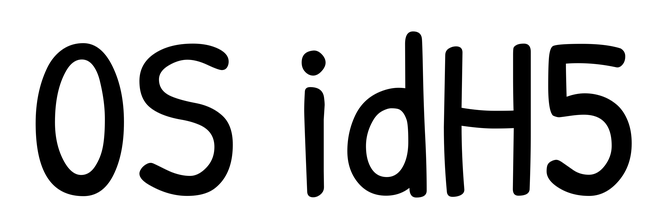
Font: PatrickHand-Regular